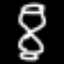
Label: hourglass